Interaction volume radius: 10 \u00c5
Interaction volume height: 15 \u00c5
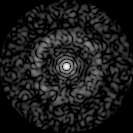
Disorder parameter: 0.8169